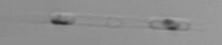
Label: Skeletonema